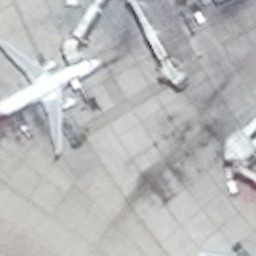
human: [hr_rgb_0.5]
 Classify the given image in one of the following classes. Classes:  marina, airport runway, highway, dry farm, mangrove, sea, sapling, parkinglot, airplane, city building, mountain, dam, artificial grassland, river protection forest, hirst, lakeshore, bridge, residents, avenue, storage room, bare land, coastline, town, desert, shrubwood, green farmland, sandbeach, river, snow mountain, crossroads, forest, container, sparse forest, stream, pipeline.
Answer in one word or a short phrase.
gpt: airplane